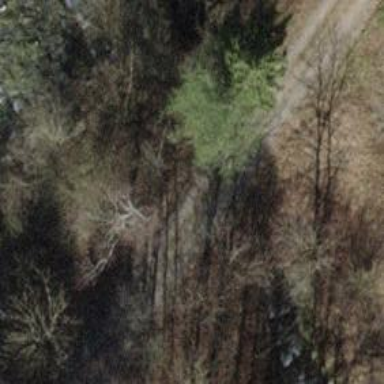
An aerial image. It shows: Unpaved track road.